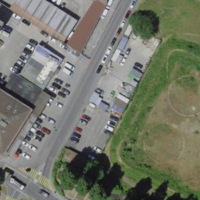
EUNIS habitat code: 53
Species observed at this site:
Juglans regia